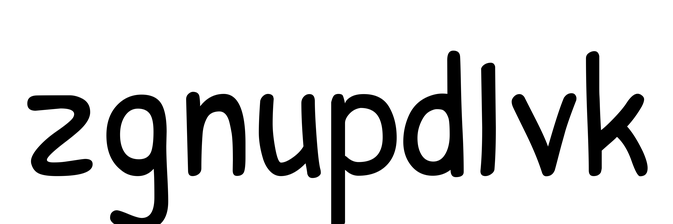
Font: PatrickHand-Regular